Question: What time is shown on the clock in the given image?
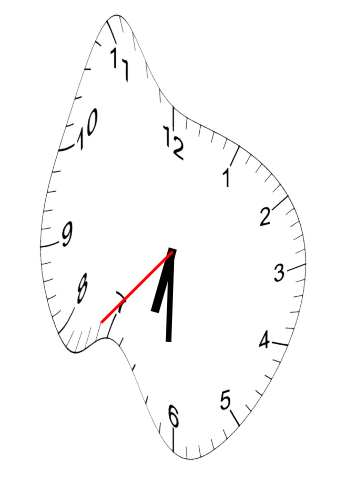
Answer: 06:30:37